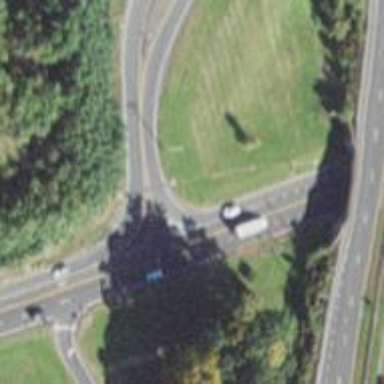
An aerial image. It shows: Trunk link highway.